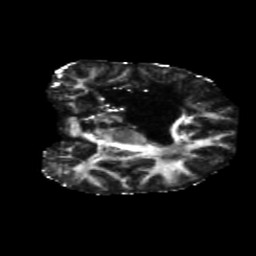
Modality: FA
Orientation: coronal
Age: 31
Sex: female
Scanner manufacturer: siemens
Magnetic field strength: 3 T
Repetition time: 5.47 s
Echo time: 0.0854 s